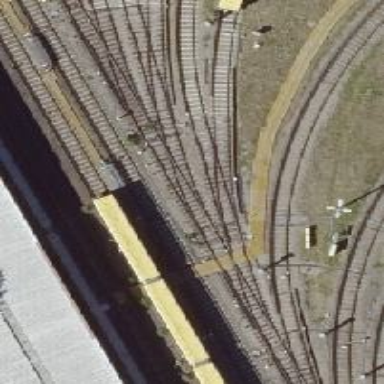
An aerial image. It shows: Railway switch with the turnout pointing to the right.